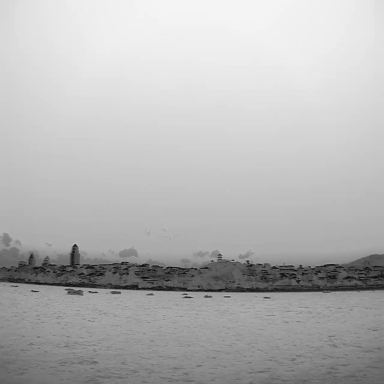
There are nine bulk_carriers in the infrared image.